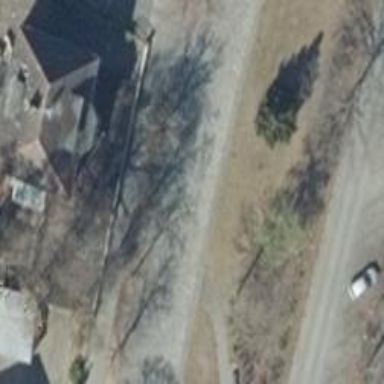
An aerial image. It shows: Residential road with sidewalks on both sides.